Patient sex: M
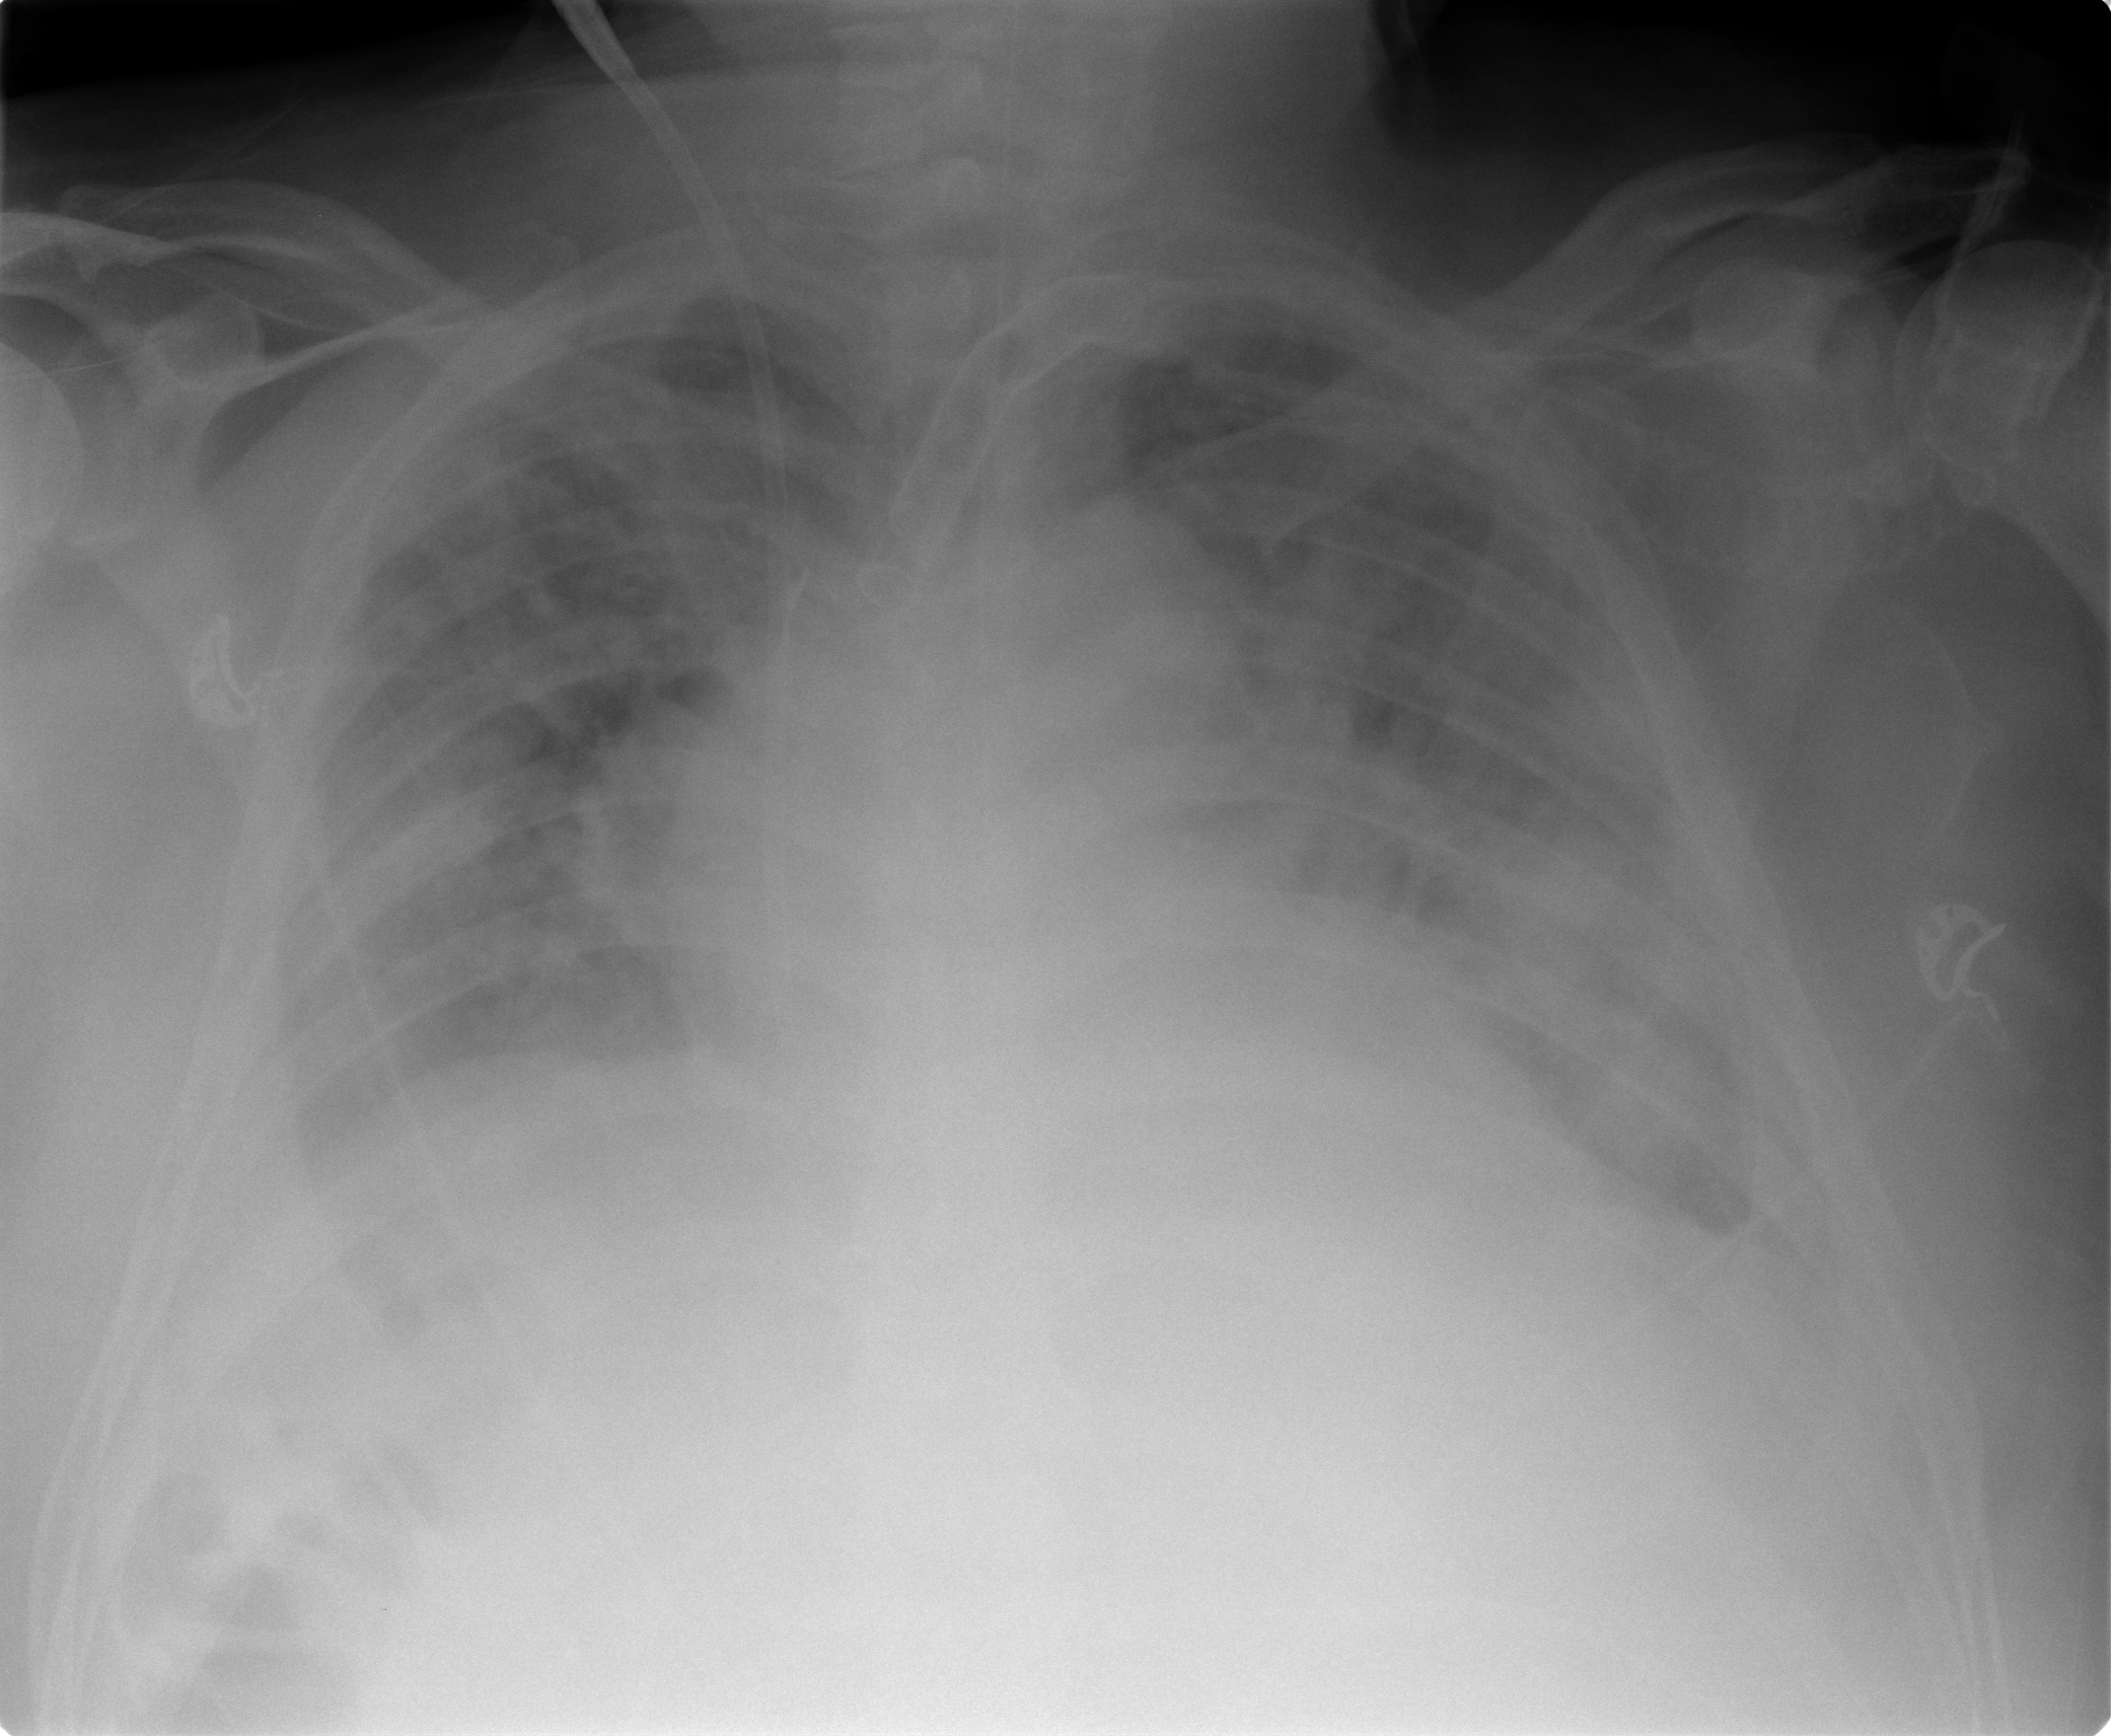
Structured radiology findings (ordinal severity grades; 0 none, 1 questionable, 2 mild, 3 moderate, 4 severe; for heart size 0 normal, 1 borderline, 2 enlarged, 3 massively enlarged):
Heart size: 2
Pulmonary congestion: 3
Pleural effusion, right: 2
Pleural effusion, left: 2
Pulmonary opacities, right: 2
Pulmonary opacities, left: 2
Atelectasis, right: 2
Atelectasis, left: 2